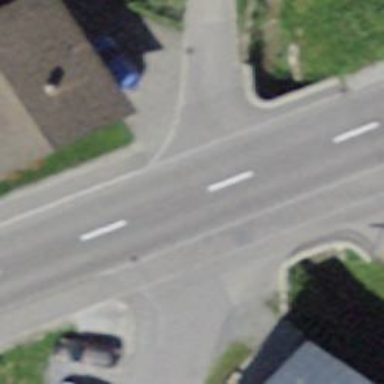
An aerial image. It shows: Secondary road with asphalt surface and sidewalk on the left.